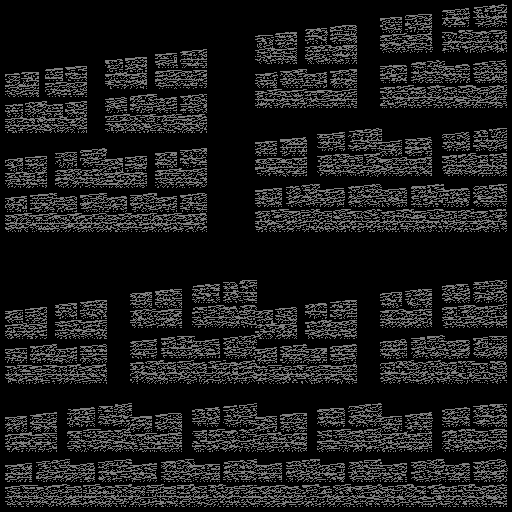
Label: castle